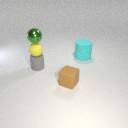
large cyan rubber cylinder behind small brown rubber cube